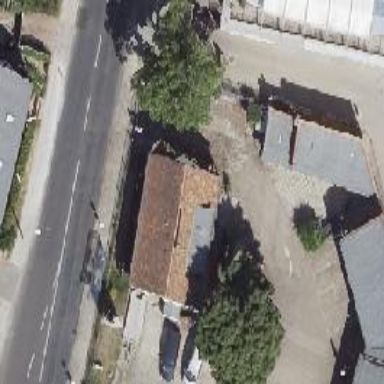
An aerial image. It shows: Car repair shop.